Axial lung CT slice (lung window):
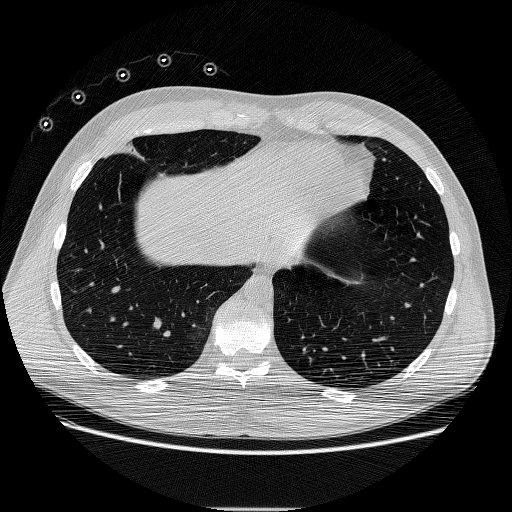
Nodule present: yes
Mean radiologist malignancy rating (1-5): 4.75